Interaction volume radius: 5 \u00c5
Interaction volume height: 25 \u00c5
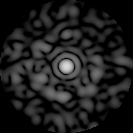
Disorder parameter: 0.869